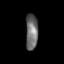
Tissue: lung
Cell type: Fibroblasts
Senescence score: 0.1797
Nuclear area (px): 435
Mean DAPI intensity: 107.867